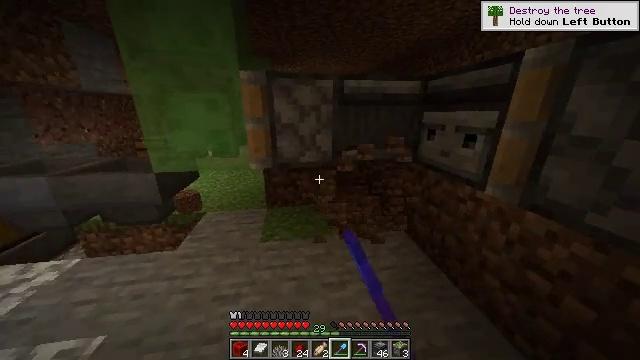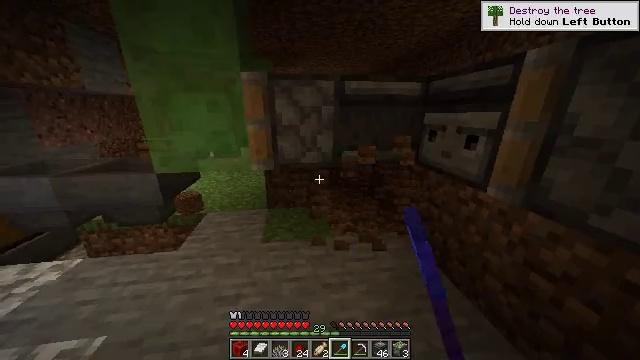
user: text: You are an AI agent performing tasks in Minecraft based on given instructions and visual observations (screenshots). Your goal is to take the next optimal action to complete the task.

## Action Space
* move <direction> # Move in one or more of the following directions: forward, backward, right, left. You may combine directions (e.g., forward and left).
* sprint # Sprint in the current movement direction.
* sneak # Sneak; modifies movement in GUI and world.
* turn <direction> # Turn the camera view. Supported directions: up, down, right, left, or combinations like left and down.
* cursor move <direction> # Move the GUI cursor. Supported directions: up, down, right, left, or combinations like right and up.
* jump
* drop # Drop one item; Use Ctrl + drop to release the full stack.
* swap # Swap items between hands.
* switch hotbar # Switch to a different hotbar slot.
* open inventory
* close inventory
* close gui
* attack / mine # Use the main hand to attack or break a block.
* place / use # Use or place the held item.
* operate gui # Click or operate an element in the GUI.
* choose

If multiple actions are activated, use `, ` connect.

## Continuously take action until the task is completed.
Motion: motion action
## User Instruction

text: Gather the torch from its position.
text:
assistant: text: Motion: no_op
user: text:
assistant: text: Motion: no_op